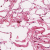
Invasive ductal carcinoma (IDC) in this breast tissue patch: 0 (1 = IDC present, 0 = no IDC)